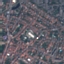
Land use / land cover: Residential